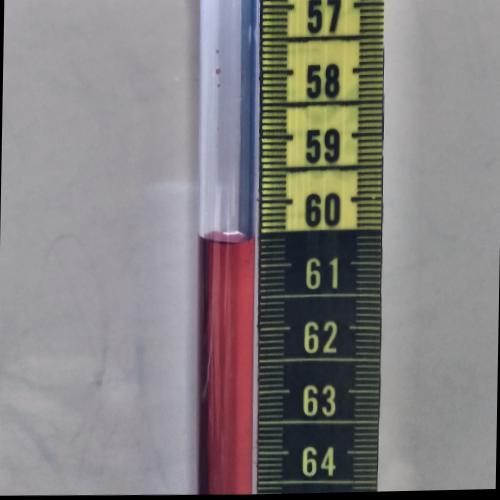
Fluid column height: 60.6 cm